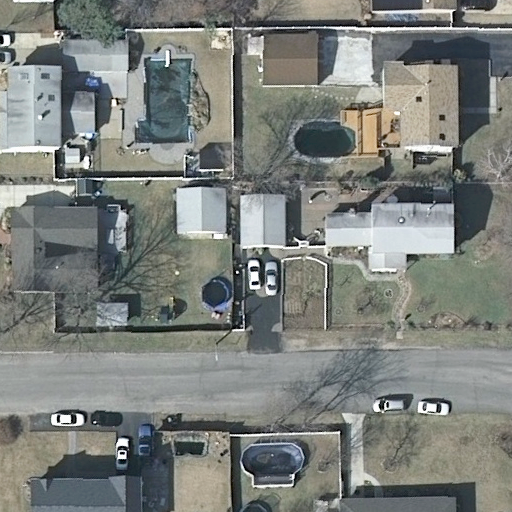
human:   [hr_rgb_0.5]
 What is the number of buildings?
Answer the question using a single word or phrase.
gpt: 13

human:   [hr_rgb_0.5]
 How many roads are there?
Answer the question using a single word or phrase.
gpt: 1

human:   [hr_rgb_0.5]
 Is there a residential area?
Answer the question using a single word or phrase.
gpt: yes

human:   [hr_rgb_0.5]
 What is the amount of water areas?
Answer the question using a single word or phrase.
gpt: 0

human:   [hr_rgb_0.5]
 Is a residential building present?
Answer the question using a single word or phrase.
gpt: yes

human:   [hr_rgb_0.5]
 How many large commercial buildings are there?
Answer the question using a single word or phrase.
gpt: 0

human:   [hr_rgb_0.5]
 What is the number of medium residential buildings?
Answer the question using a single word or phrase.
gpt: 7

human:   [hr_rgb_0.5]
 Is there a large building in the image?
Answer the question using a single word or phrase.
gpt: no

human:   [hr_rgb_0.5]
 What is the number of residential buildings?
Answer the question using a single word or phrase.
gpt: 9

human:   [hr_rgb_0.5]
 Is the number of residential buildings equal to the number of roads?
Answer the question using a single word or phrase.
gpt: no

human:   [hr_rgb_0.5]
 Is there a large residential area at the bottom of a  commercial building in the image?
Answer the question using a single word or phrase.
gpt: no

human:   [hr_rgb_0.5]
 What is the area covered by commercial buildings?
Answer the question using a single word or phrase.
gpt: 0m2

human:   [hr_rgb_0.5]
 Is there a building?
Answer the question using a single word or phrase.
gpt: yes

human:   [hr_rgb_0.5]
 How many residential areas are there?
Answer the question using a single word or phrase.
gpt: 1

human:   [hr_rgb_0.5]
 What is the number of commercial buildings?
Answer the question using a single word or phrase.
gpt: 0

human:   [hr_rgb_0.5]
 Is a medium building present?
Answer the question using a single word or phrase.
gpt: yes

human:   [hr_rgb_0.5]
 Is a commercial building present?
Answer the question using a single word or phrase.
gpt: no

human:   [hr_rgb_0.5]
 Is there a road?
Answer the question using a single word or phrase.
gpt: yes

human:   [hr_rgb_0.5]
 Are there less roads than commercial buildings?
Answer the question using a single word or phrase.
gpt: no

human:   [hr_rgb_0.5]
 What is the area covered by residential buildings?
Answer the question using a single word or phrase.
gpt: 1786m2

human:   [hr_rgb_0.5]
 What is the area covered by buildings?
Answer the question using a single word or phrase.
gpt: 2083m2

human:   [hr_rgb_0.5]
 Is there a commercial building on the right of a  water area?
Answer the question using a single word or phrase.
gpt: no

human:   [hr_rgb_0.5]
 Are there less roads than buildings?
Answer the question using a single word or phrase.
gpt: yes

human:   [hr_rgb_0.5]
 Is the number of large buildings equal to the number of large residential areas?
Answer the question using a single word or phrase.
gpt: no

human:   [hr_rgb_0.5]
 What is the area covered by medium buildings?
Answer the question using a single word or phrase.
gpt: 1712m2

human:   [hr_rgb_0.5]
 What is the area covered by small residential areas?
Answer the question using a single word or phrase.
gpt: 0m2

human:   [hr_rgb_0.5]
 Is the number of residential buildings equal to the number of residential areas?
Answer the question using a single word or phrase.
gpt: no

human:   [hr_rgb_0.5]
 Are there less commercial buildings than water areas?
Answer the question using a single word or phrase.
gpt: no

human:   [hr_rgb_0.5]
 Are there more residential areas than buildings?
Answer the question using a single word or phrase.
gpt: no

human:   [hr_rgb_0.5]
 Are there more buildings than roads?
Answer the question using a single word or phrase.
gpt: yes

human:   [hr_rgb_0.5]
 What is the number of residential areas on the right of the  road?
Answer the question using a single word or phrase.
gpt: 0

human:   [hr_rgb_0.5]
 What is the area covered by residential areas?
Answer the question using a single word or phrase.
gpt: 10599m2

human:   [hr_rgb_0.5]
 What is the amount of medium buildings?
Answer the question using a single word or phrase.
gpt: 7

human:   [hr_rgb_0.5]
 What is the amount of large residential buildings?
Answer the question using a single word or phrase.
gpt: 0

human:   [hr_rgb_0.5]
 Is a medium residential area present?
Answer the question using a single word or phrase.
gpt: no

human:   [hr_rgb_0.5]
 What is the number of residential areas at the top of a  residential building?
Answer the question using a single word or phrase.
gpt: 0

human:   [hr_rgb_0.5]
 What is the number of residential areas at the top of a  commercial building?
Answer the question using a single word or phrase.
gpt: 0

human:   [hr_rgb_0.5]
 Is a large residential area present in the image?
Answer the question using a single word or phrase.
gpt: yes

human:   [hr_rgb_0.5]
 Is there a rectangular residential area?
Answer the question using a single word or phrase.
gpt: yes

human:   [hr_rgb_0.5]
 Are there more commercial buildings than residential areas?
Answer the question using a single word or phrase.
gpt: no

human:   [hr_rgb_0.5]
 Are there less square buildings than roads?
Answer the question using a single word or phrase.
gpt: yes

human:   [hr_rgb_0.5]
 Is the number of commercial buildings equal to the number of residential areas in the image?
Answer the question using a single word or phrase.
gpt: no

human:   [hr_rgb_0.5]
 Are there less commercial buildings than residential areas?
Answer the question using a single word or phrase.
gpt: yes

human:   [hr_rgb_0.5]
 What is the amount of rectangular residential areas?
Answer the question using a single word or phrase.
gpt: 1

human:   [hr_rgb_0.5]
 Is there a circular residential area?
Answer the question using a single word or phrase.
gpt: no

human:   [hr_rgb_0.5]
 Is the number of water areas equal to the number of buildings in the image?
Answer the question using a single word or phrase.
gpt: no

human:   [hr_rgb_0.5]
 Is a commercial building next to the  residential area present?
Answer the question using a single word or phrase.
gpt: no

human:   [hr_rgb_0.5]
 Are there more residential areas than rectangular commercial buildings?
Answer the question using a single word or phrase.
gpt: yes

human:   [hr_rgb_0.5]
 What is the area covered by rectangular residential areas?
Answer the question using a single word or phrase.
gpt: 10599m2

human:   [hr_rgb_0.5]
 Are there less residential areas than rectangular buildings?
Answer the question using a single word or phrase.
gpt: yes

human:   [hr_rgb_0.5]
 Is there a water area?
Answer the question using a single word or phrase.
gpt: no

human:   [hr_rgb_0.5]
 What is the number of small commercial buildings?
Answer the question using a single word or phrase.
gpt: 0

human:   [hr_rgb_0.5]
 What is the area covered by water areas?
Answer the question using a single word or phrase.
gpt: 0m2

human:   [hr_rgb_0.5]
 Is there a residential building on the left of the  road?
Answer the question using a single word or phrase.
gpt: yes

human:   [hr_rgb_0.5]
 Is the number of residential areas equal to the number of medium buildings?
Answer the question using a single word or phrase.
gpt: no

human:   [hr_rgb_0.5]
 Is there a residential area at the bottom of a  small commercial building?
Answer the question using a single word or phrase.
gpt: no

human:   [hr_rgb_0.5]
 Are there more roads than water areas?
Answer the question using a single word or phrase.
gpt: yes

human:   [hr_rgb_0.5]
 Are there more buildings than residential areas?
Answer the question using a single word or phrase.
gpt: yes

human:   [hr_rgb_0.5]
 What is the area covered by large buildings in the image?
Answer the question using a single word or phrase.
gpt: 0m2

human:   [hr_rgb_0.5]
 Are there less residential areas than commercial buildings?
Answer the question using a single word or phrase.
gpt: no

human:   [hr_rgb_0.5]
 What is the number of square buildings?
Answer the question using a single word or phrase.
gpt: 0

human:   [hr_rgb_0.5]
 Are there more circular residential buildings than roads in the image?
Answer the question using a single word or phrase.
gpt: no

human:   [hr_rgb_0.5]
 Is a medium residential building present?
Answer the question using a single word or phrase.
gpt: yes

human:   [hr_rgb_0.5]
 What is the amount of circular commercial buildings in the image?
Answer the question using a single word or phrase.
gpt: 0